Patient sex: M
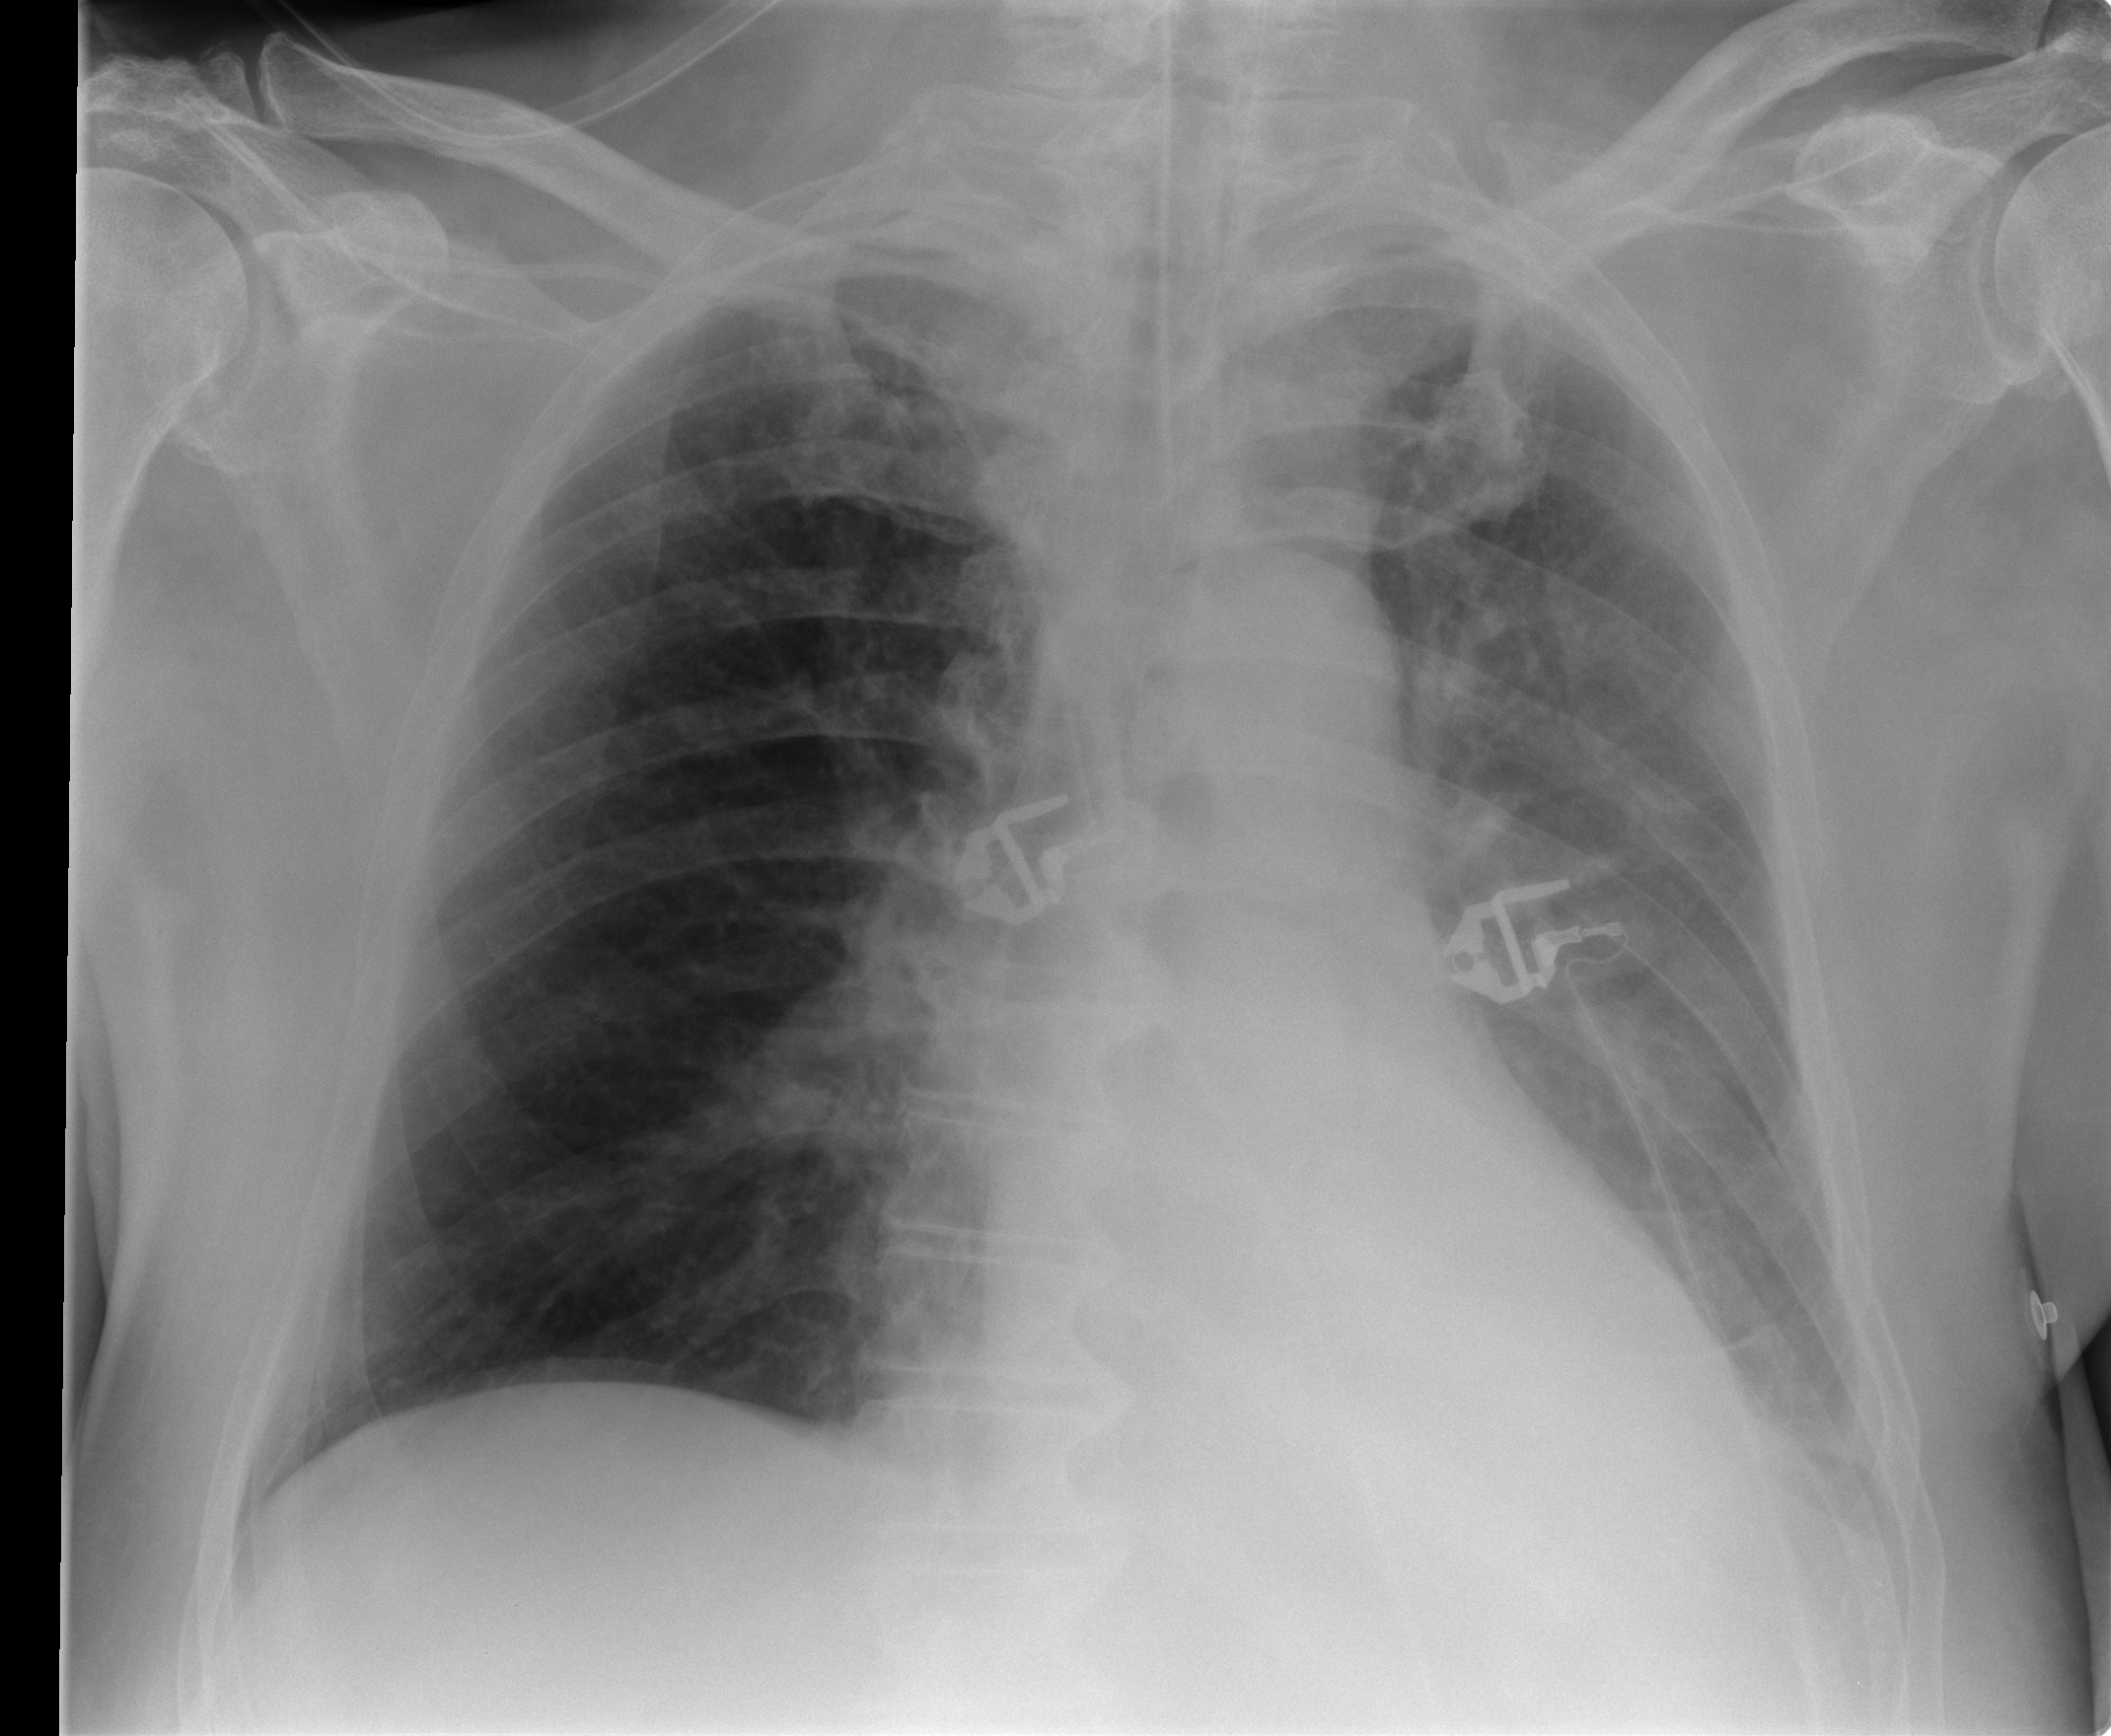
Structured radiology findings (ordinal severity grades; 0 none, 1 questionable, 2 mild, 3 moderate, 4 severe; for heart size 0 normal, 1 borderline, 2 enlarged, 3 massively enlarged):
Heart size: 0
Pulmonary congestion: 1
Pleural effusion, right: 0
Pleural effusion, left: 2
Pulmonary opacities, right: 0
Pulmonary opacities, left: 2
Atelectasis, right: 0
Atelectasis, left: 2